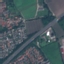
Land use / land cover: Highway